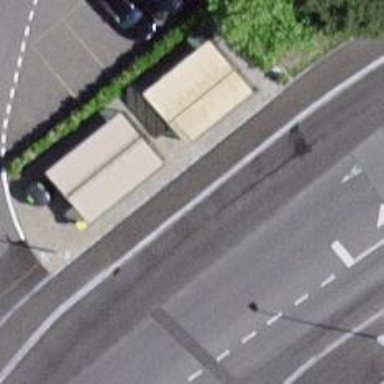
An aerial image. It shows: Bus stop with sheltered platform for public transport.